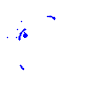
Particle: electron